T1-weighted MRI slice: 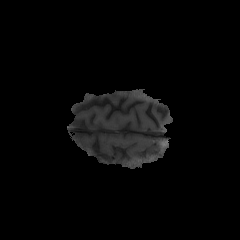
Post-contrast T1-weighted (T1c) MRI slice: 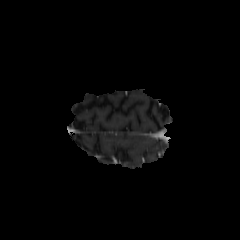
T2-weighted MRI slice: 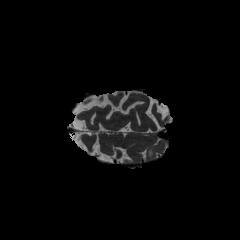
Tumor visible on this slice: yes